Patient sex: M
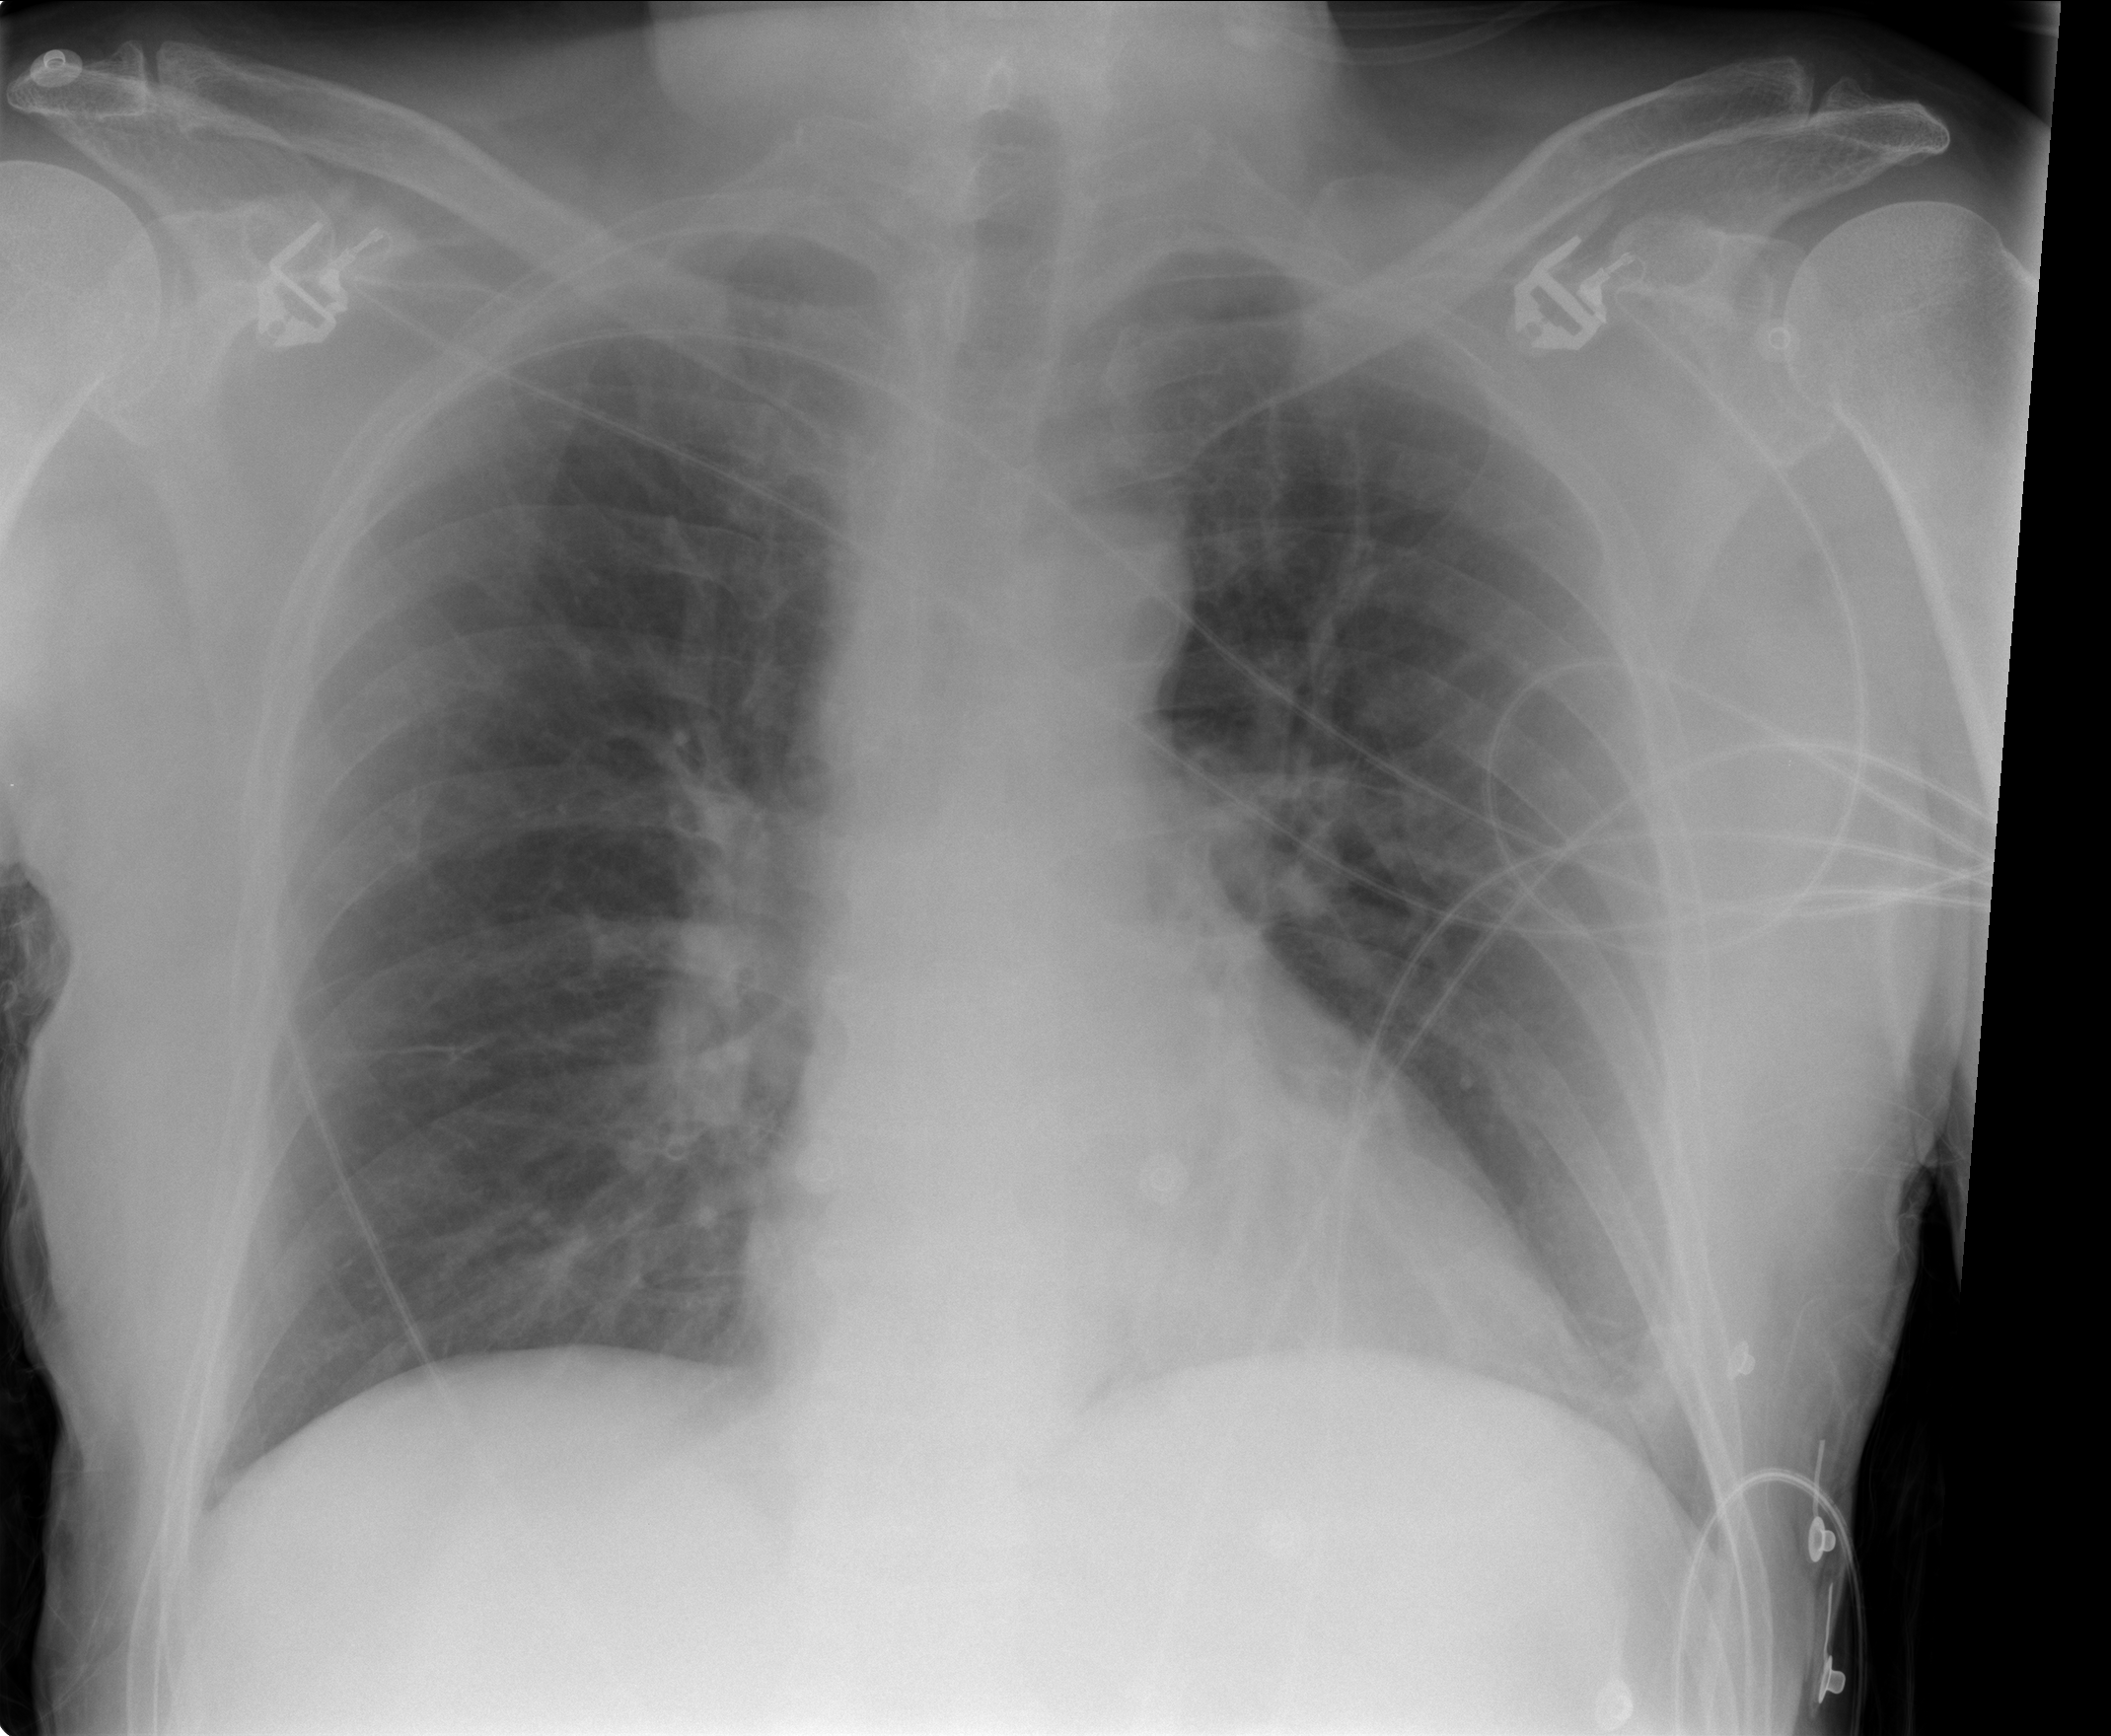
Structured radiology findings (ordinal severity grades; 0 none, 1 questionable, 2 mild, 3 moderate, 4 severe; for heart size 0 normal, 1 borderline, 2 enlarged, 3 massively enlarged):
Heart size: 0
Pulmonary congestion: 0
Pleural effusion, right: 0
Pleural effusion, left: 0
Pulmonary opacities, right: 0
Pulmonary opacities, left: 0
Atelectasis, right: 0
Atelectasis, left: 2